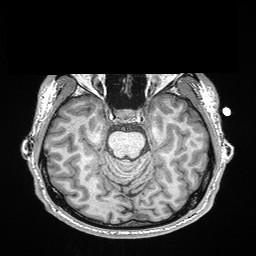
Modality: T1w
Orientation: coronal
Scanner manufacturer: siemens
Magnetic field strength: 3 T
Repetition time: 2.3 s
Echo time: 0.00298 s